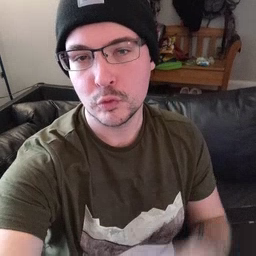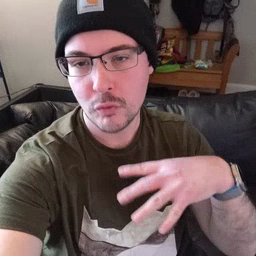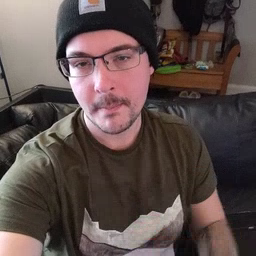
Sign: drop